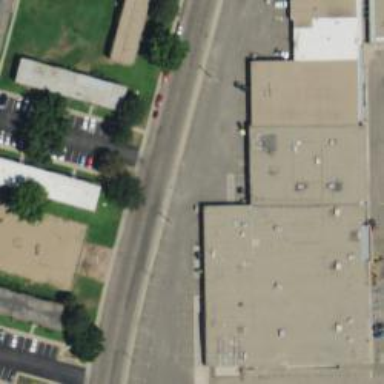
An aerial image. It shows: Building used as flea market.